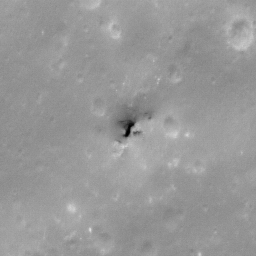
Pit: Copernicus 11
Host crater: Copernicus
Host type: impact_melt
Lunar coordinates: latitude 9.973, longitude 340.728